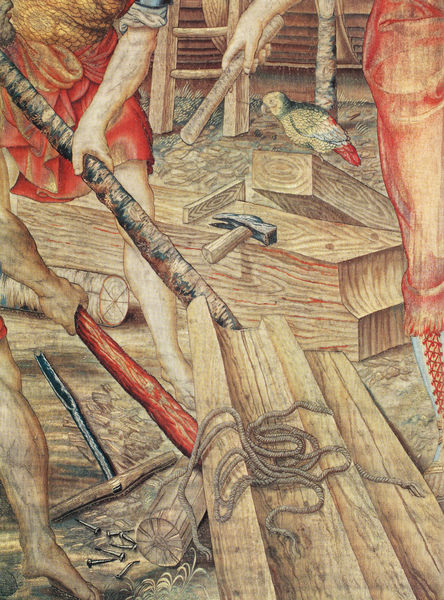
Titel: Die Verlagerung der Balken
Institution: Wawelschloss, Krakau, Polen
Schlagwörter: vogel, ausschnitt, braun, holz, männer, rot, beige, teppich, hände, boden, beine, leiter, seile, nägel, seil, stöcke, römer, handwerker, werkzeug, hammer, tapisserie, papagei, gewebt, bauen, passion, leitern, pasion, gewbt